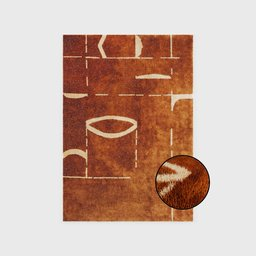
Label: decoration